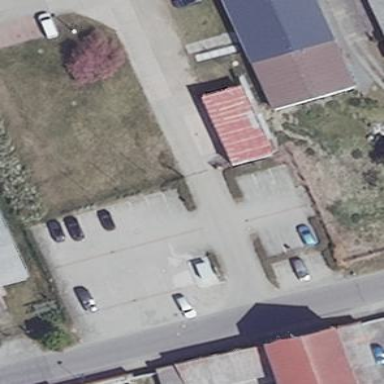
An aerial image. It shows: Parking area with surface.